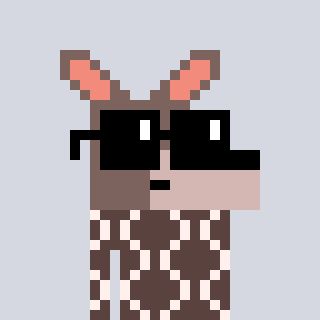
a pixel art character with square black sunglasses, a kangaroo-shaped head and a darkbrown-colored body on a cool background